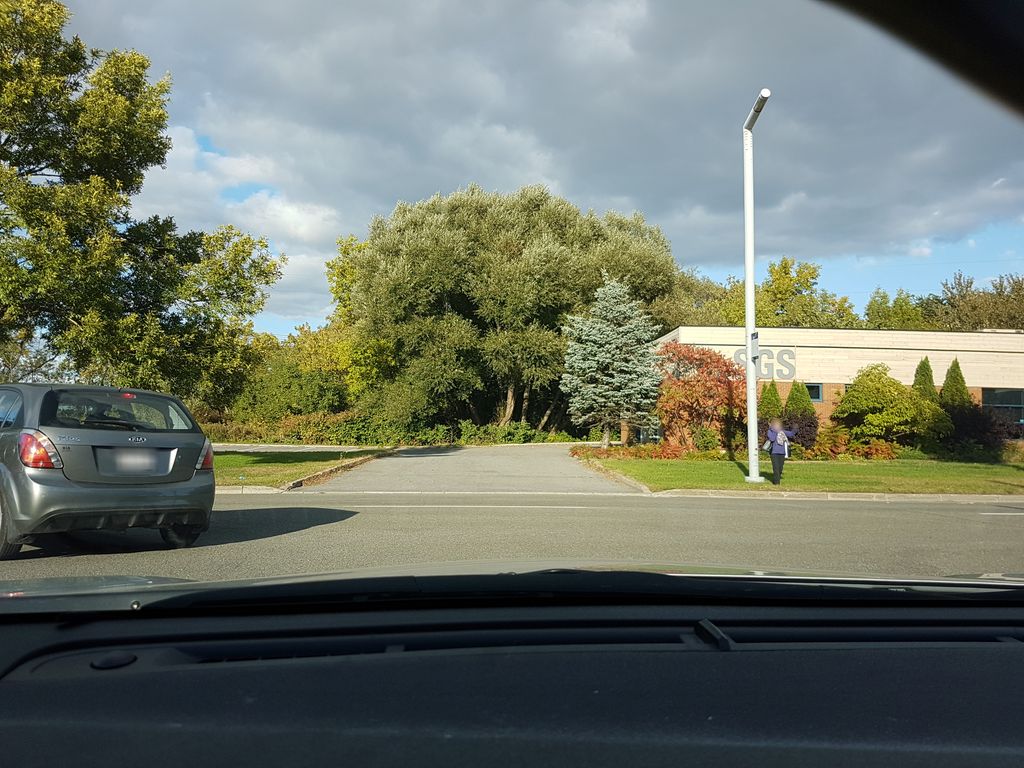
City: quebec_city